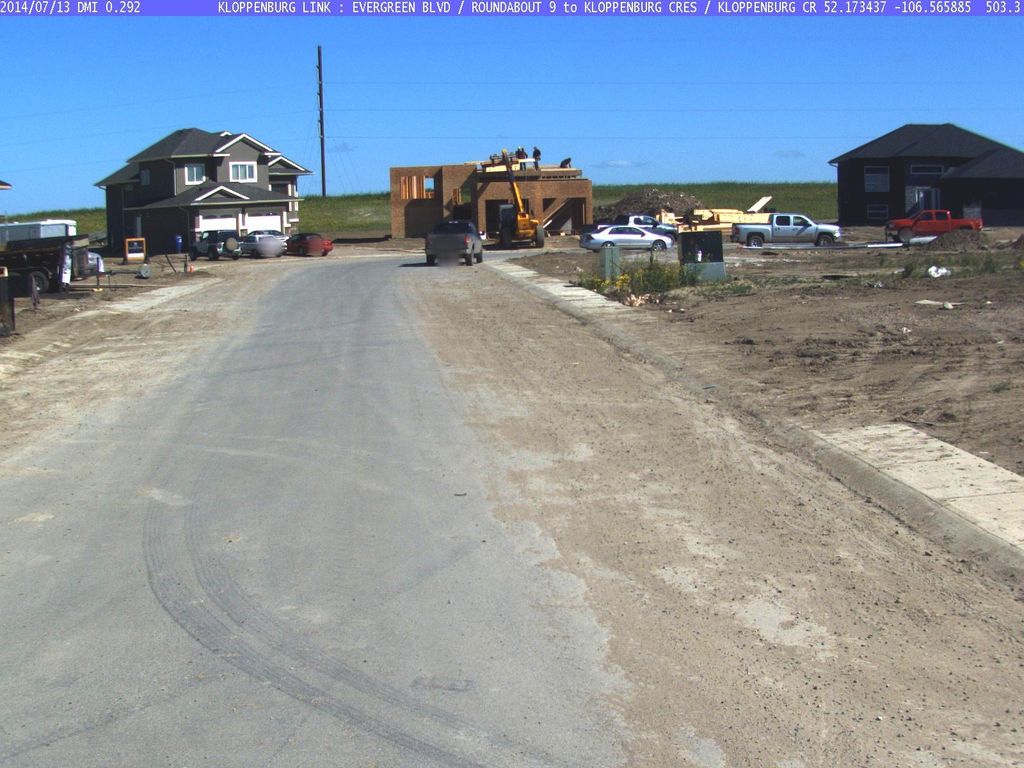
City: saskatoon